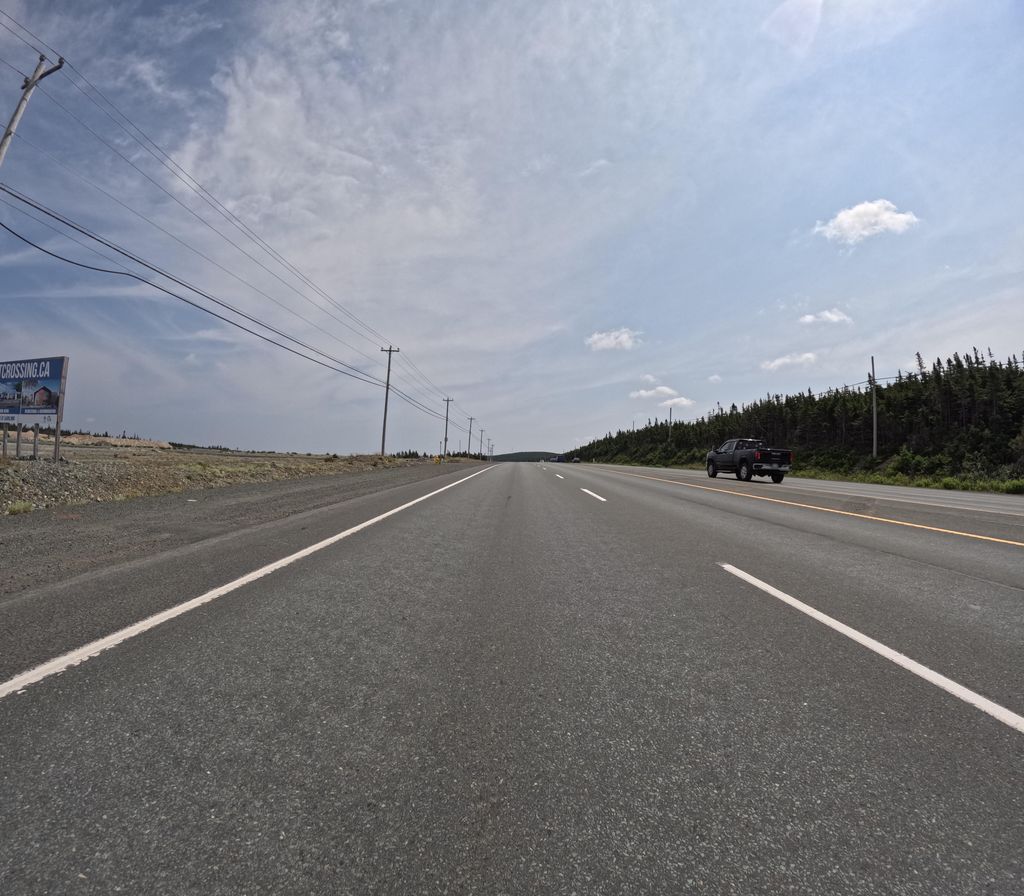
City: st_johns